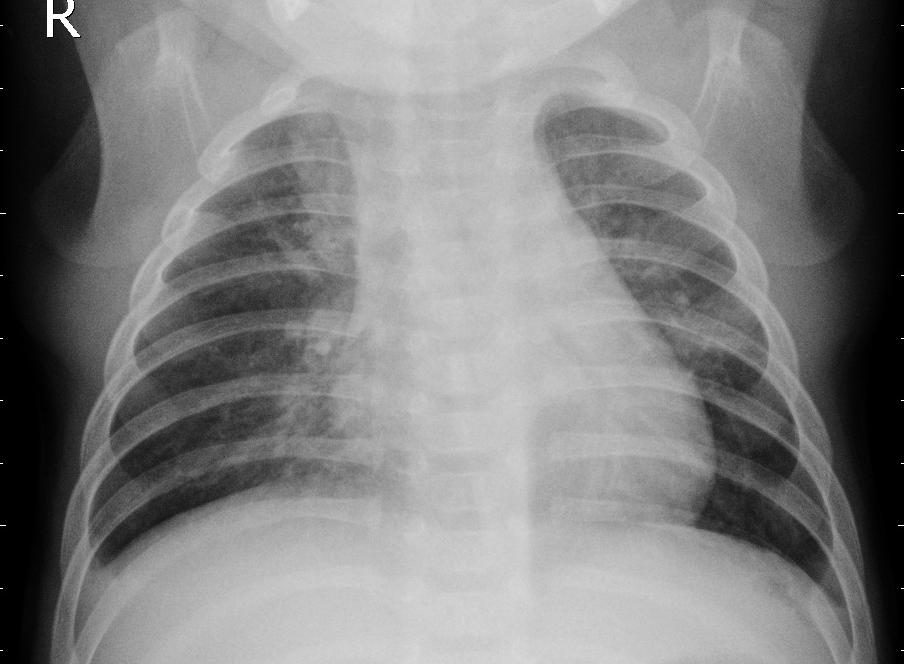
Diagnosis: PNEUMONIA